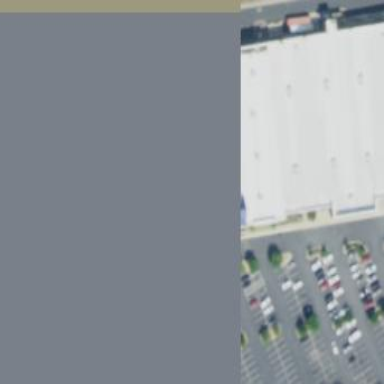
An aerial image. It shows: Building with furniture shop.